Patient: sex M, age 57
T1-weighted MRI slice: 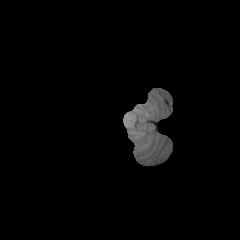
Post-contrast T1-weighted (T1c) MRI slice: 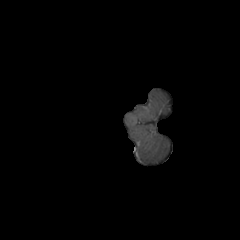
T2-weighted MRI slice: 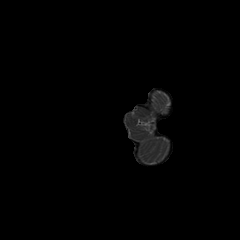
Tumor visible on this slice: no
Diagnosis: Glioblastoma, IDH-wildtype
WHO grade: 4